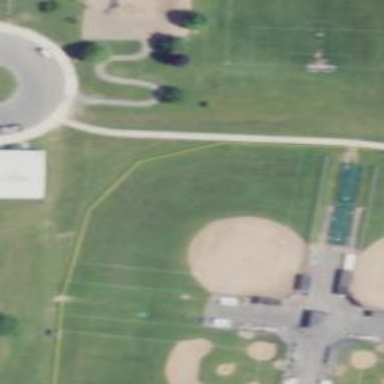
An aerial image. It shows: Baseball pitch for leisure land.